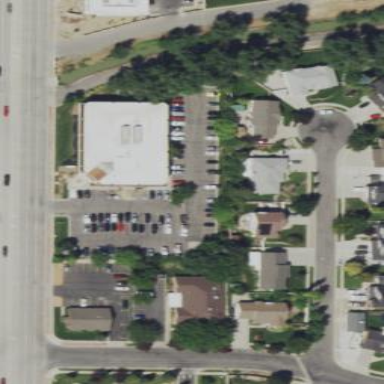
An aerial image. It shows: Parking area with surface.